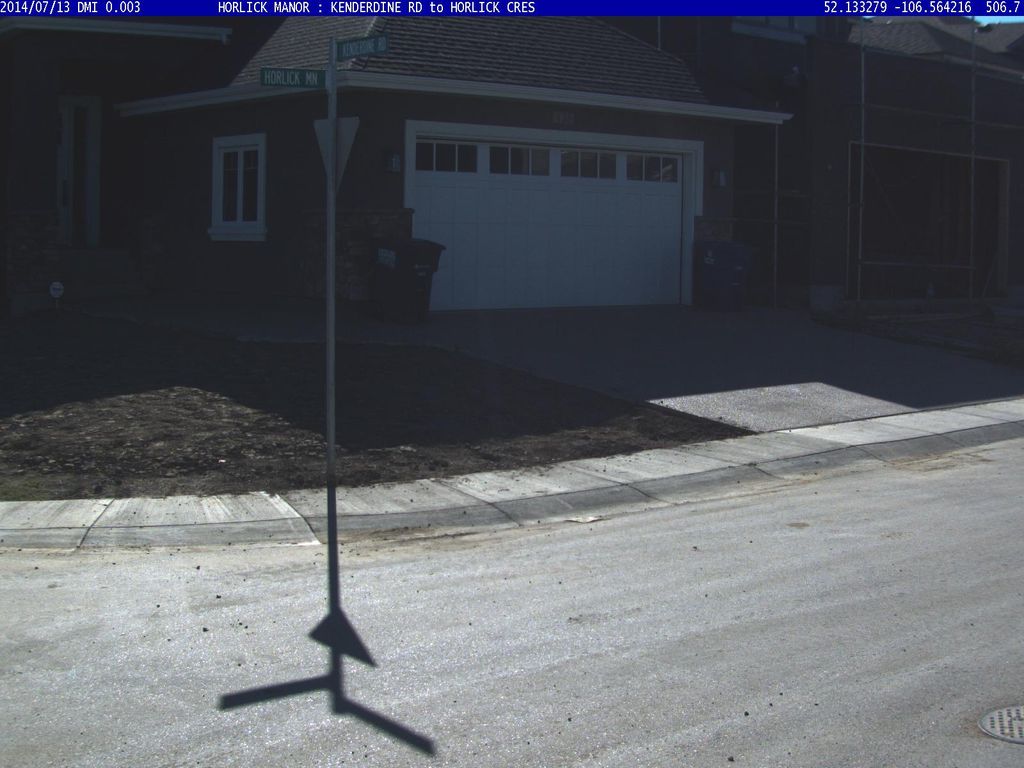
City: saskatoon